Field crop: maize
Growth stage: 1
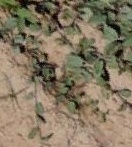
Species: convolvulus